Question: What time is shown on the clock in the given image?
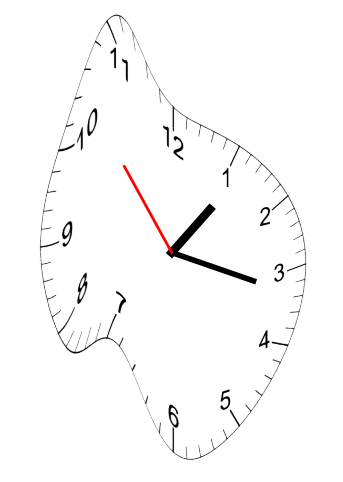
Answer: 01:16:53